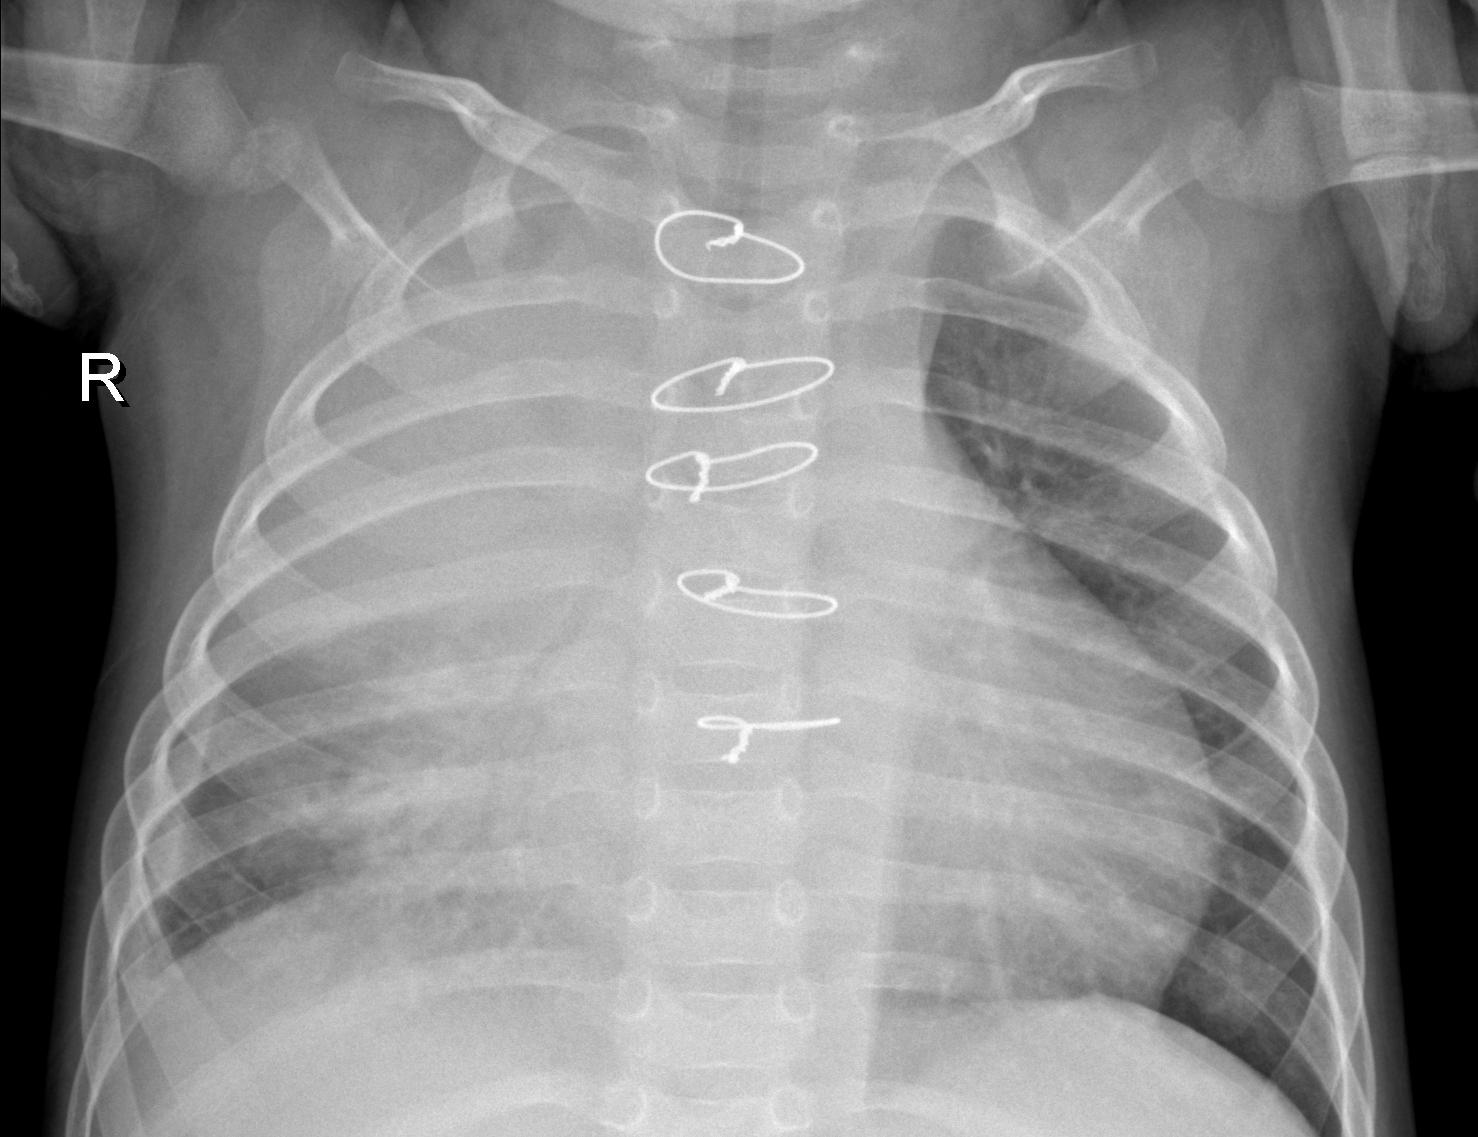
Diagnosis: PNEUMONIA